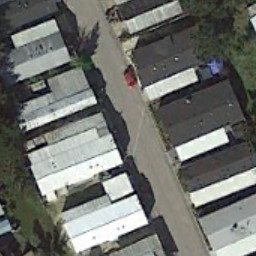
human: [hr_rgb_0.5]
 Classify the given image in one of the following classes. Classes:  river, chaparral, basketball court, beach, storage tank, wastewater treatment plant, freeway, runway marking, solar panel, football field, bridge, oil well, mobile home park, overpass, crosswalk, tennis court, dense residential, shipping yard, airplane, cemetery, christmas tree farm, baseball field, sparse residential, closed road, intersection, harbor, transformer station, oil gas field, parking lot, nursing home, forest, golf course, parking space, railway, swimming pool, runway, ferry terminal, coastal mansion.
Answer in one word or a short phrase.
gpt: mobile home park